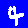
Digit: 4